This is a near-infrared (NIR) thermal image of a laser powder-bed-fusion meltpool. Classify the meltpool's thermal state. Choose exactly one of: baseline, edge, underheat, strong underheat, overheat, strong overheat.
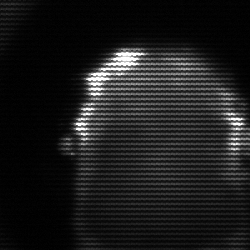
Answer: baseline